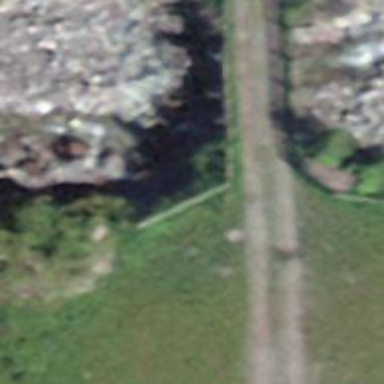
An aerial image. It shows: Culvert tunnel.